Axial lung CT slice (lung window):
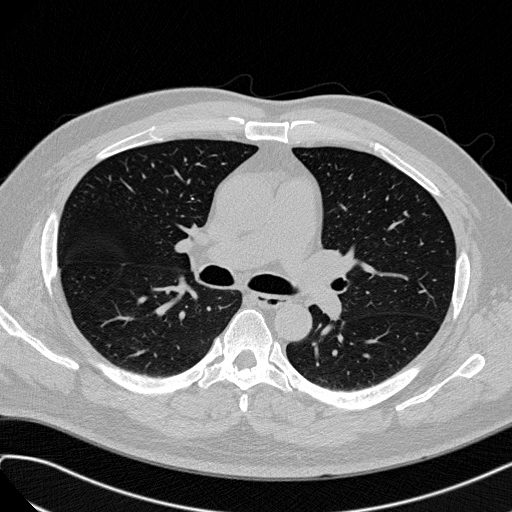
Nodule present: no